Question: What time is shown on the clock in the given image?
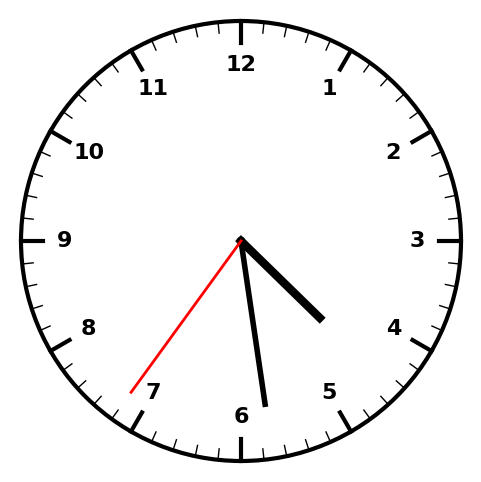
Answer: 04:28:36